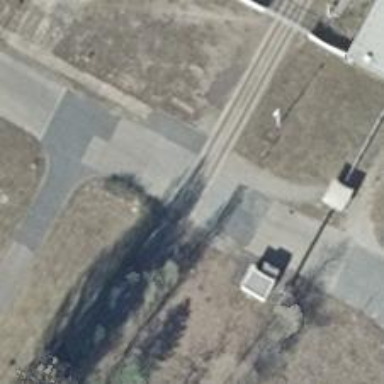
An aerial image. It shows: Level crossing along the railway.